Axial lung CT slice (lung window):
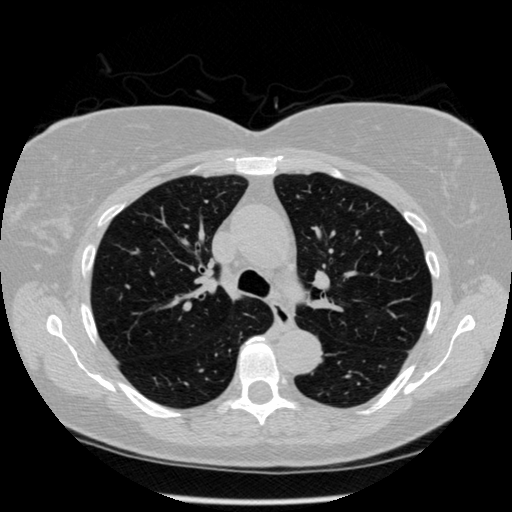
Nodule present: no